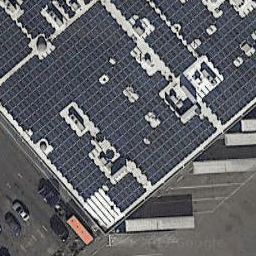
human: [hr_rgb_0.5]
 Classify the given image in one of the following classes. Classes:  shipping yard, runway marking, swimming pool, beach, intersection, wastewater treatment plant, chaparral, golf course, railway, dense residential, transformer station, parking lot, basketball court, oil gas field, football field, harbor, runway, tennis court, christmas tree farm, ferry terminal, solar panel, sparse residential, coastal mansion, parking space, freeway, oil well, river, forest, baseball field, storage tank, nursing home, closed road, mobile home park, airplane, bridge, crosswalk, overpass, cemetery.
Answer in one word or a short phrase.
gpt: solar panel